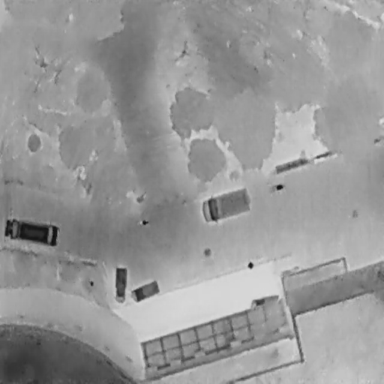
There are five objects shown in the infrared image, including four OtherVehicles, and a Person.